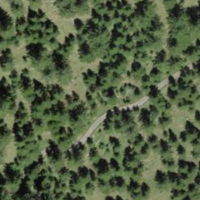
EUNIS habitat code: 44
Species observed at this site:
Lasiommata maera